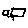
Label: square